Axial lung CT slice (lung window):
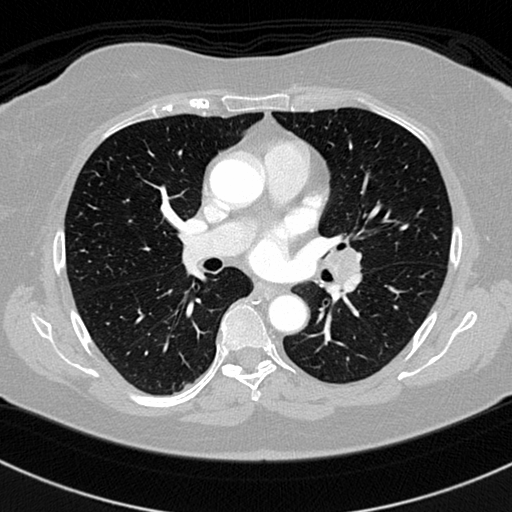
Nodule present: no